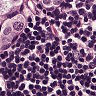
Metastatic tissue present: yes